Question: I am trying to plot the electric field integral in Matlab, E(yaxis) Vs Z (xaxis). The function is as follows :

I would like to graph the very first integral E(z) in this picture.
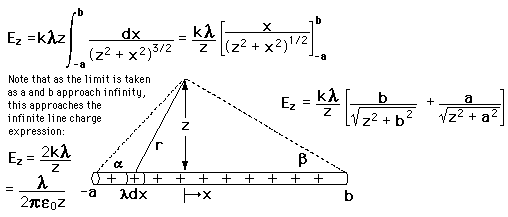
Answer: As you have the analytic formula for this integral, you just need to set the values for z and compute the corresponding E(z):
'''
%% Set the values for z
z = x1:0.1:x2;
% x1 and x2 are your bounds on the X axis
% The discrete step is set to 0.1, lower/increase it depending on the level of detail you want
%% Compute the electric field values
Ez = (k*l/z) .* ( b/sqrt(z.*z + b*b) + a/sqrt(z.*z + a*a) );
%% Plot the values
plot(z, Ez);
'''